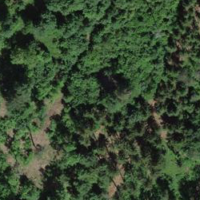
EUNIS habitat code: 53
Species observed at this site:
Galeopsis tetrahit